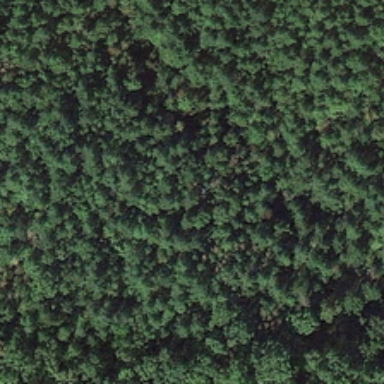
Many green tree form a piece of forest .